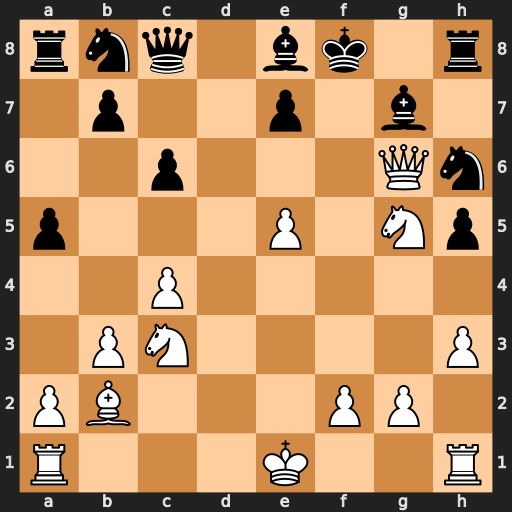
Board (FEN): rnq1bk1r/1p2p1b1/2p3Qn/p3P1Np/2P5/1PN4P/PB3PP1/R3K2R
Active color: w
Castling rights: KQ
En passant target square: -
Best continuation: Ne6+ Qxe6 Qxe6 Bd7 Qg6